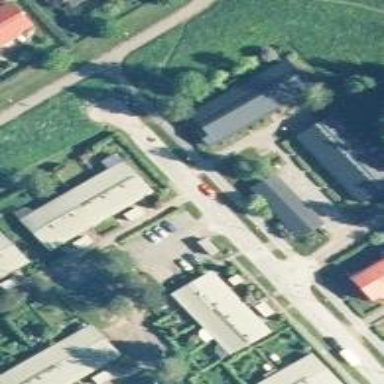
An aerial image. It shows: Alley classified as service road.